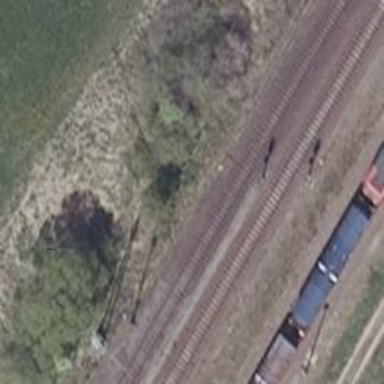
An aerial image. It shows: Railway signal.